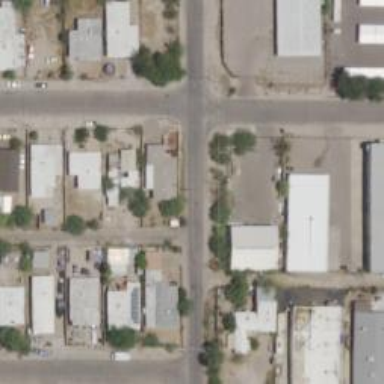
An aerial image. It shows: Alleyway designated as service road.